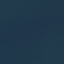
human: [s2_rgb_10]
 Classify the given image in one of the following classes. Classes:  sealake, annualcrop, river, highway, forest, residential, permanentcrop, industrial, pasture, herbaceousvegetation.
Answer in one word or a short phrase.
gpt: SeaLake